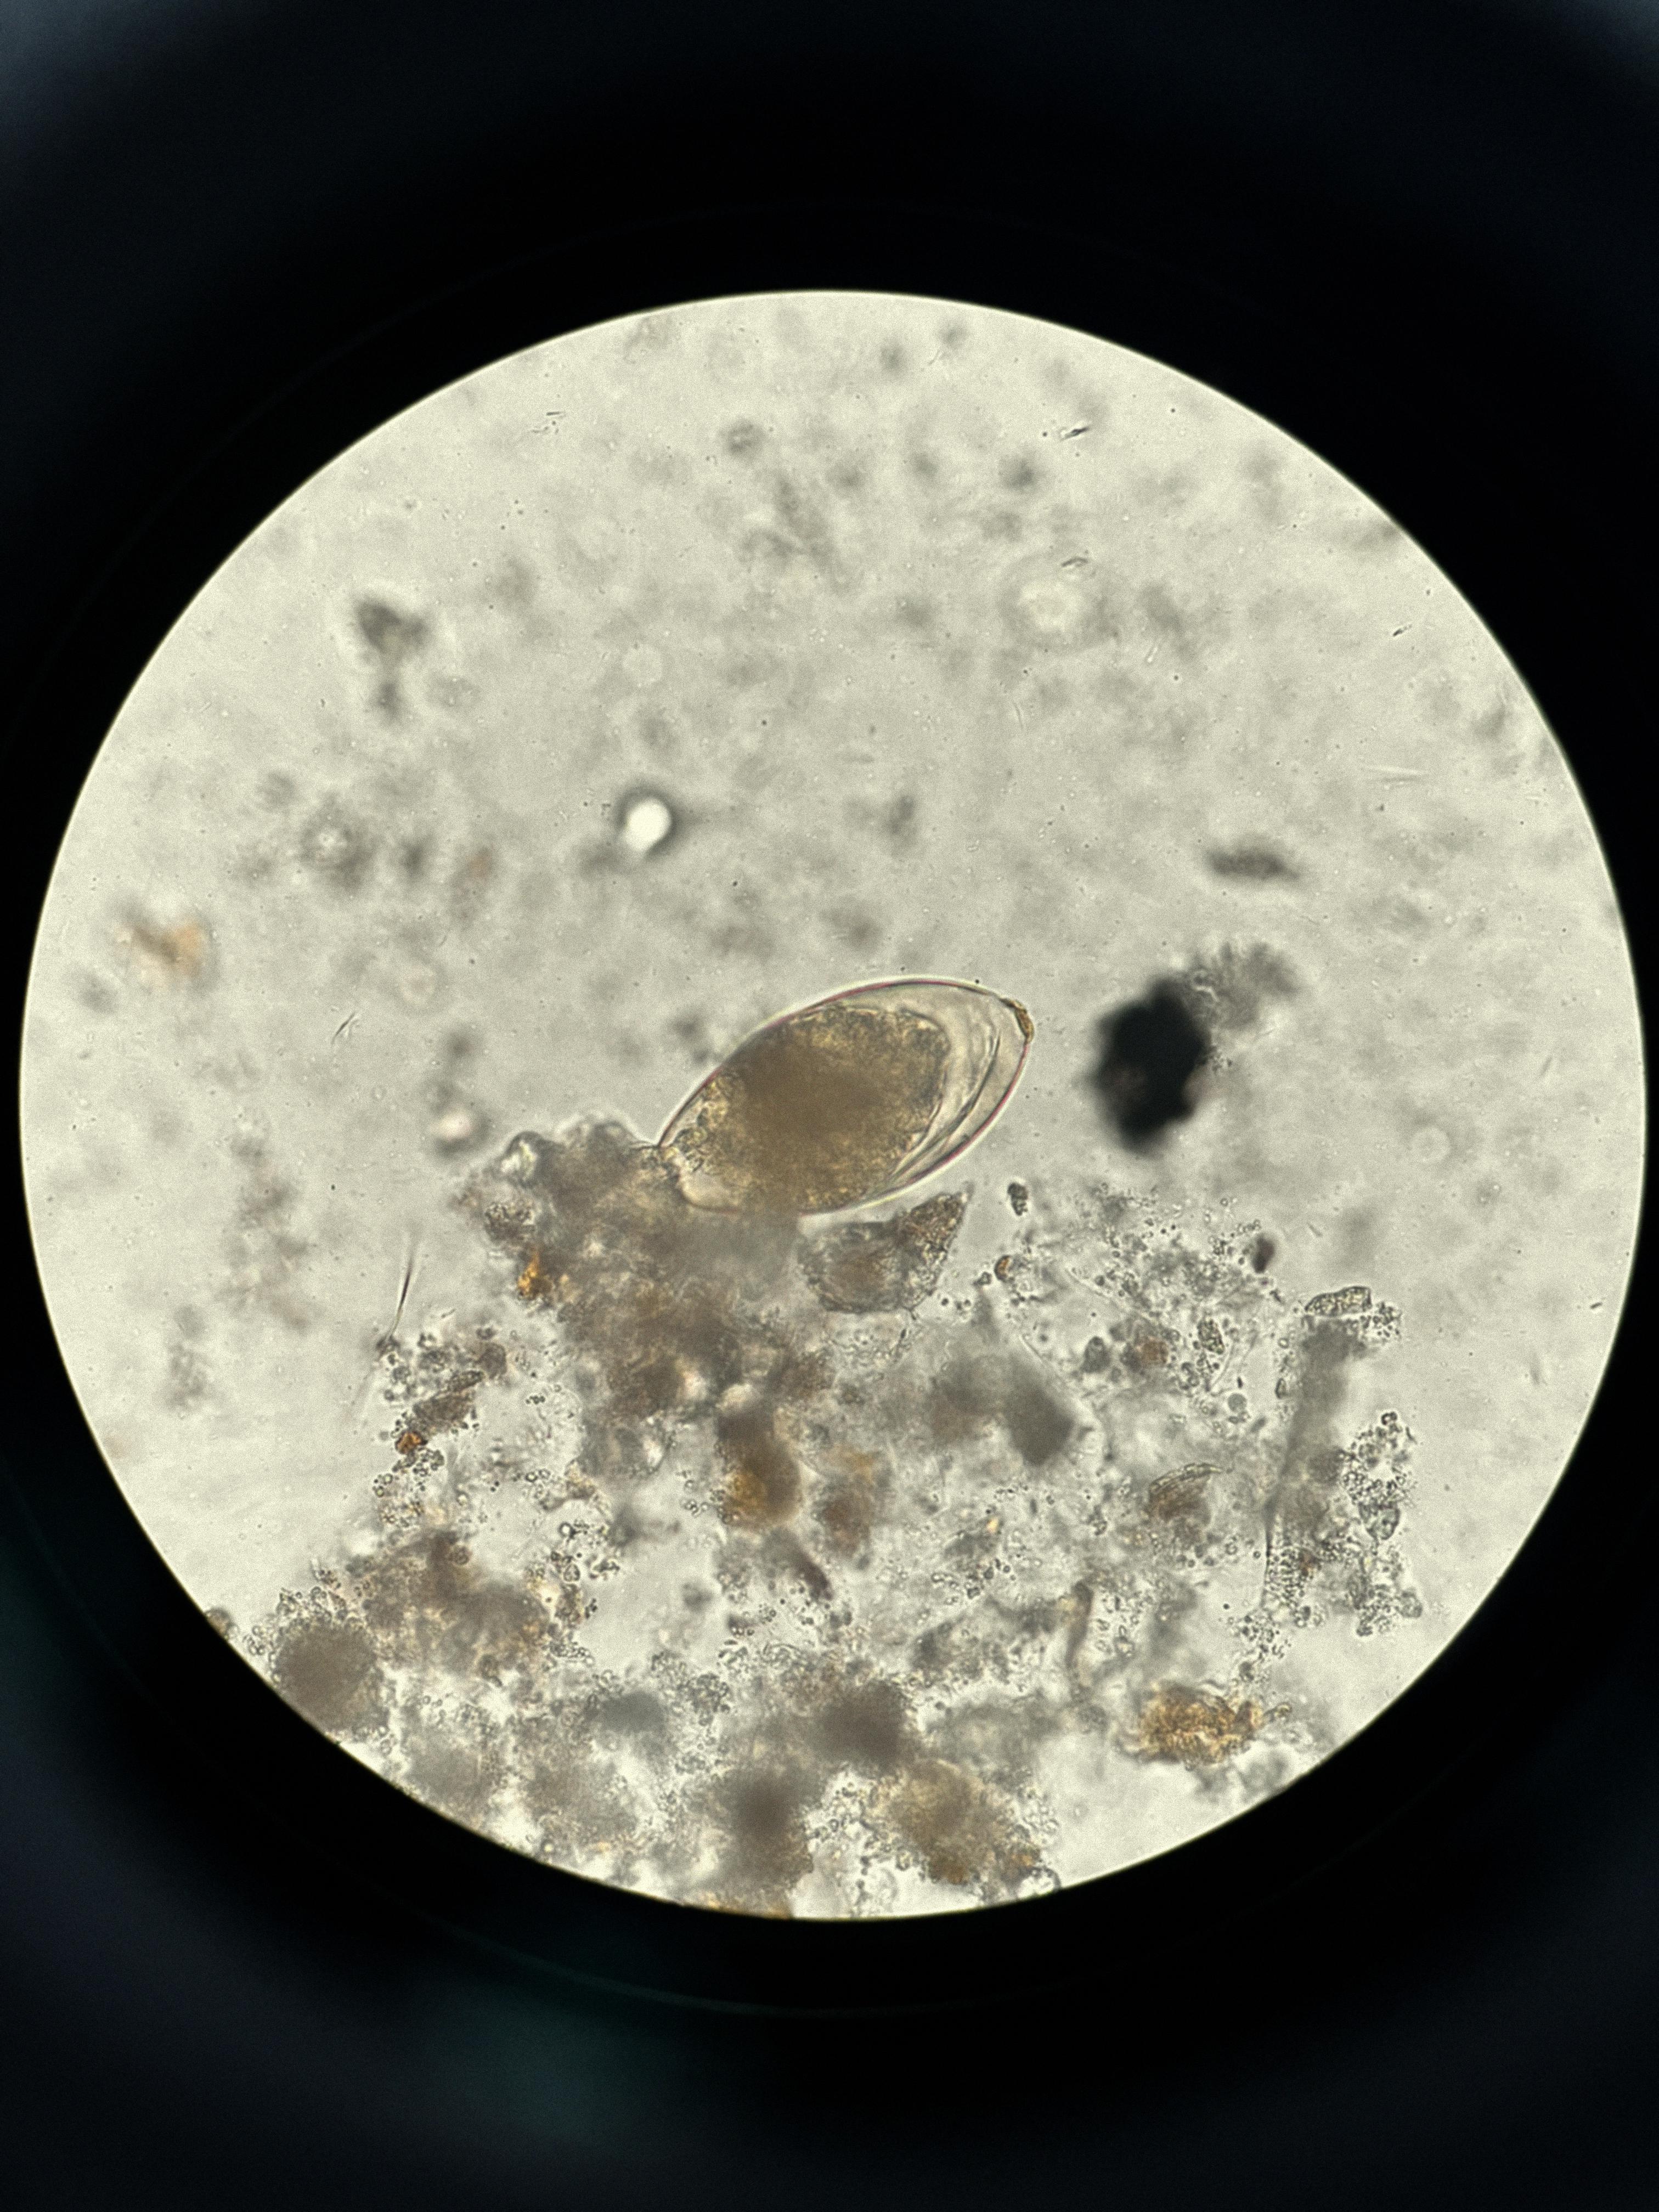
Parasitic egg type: Fasciolopsis buski